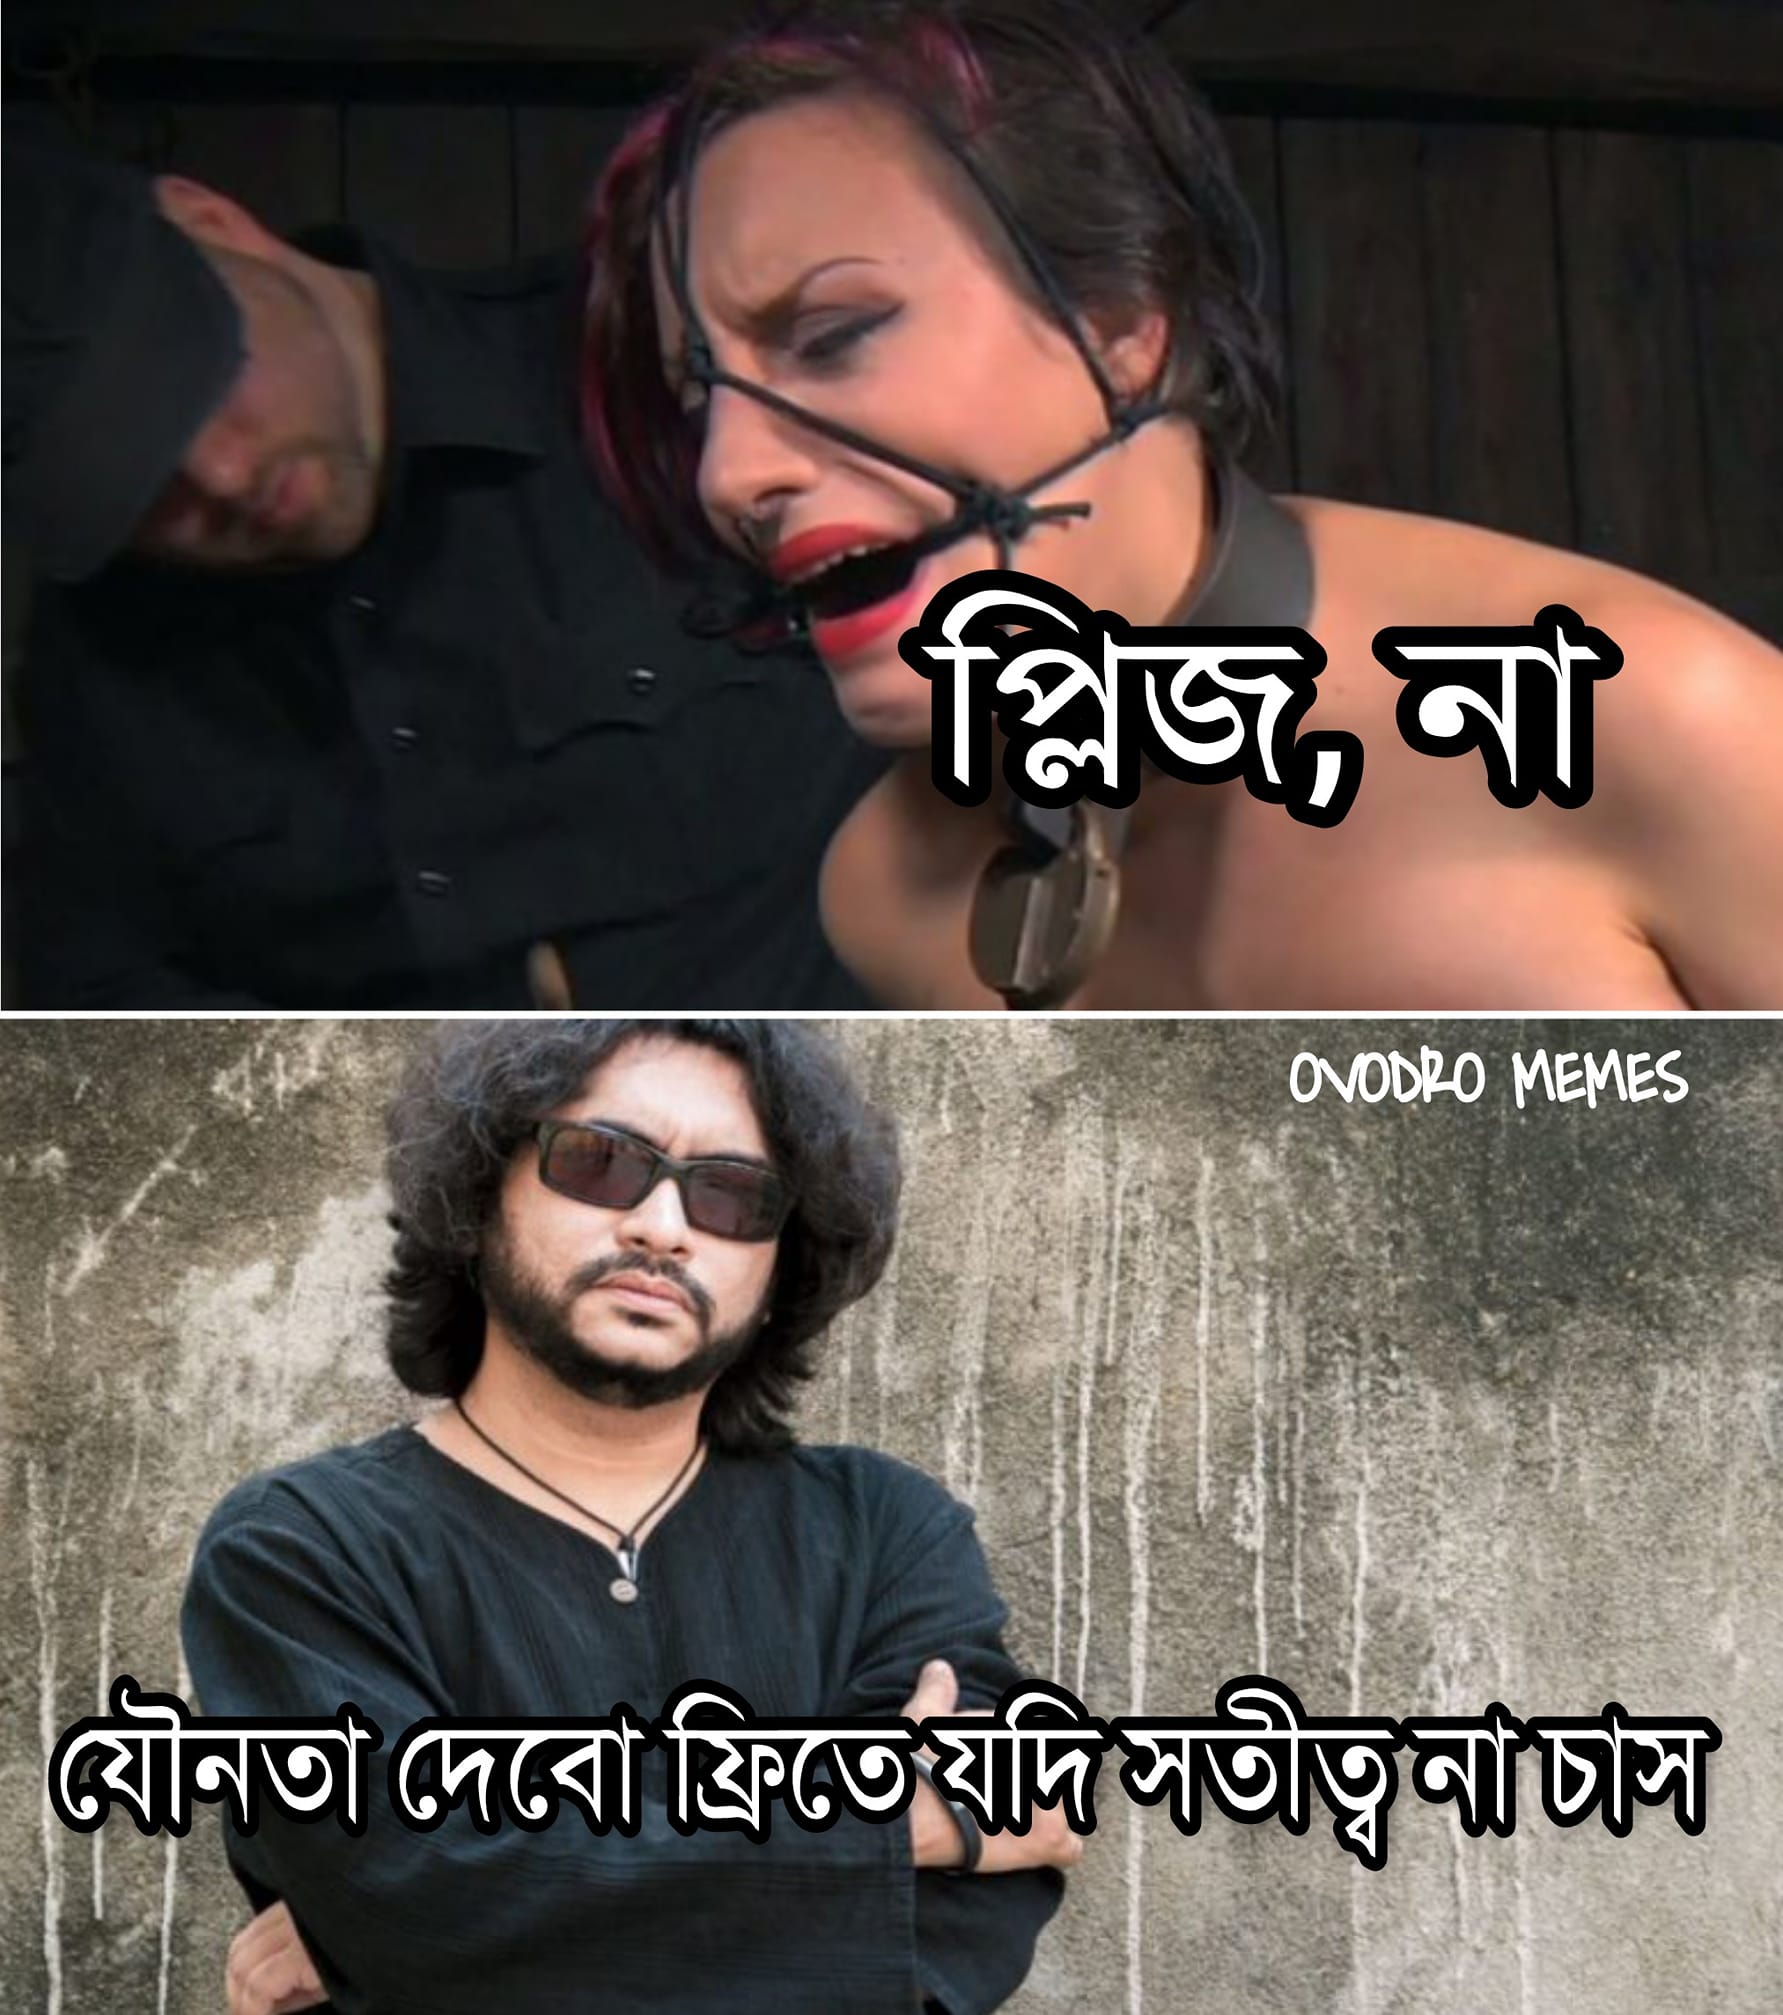
Caption: প্লিজ না    যৌনতা দেবো ফ্রিতে যদি সতীত্ব না চাস
Label: hate